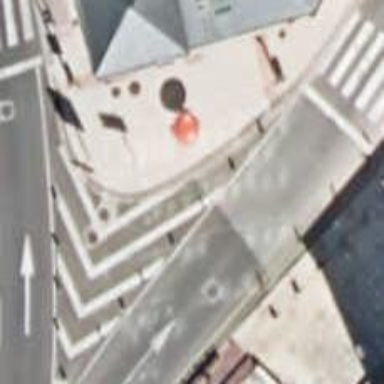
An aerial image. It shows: Bollard barrier.